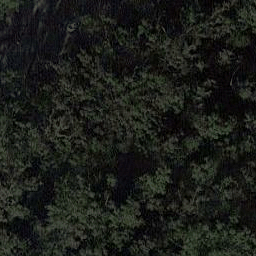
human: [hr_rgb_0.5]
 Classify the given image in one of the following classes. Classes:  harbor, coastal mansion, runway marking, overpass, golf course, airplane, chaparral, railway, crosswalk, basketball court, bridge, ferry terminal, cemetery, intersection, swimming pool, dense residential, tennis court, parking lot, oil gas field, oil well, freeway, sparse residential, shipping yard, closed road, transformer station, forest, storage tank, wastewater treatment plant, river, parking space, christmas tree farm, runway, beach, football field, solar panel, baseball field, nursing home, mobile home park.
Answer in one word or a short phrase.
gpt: forest